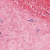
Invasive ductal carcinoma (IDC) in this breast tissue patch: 0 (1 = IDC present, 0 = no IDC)